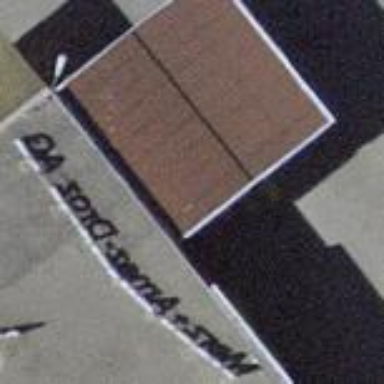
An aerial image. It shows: View of roof of building.